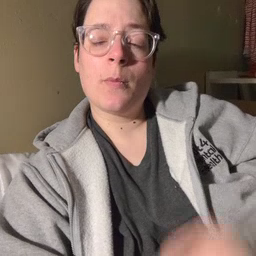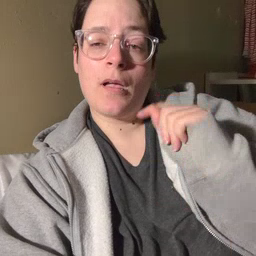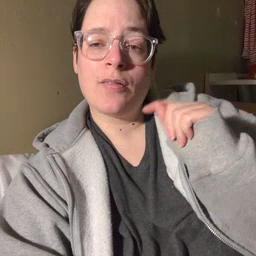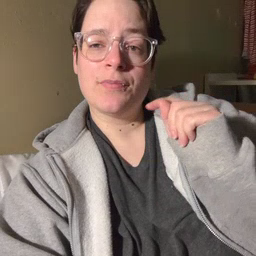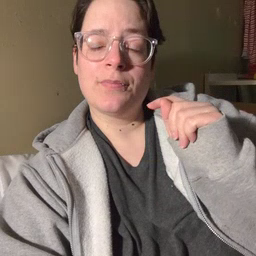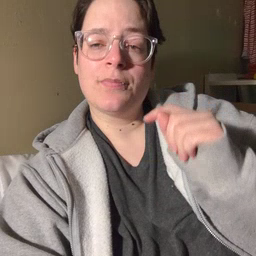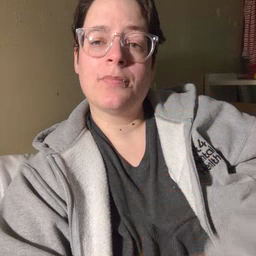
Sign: potty